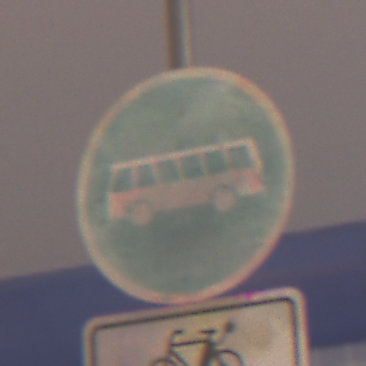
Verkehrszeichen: Busssonderstreifen
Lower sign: EinspurigeFahrzeugeFrei6
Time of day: Night
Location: Outdoor (Urban)
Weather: Overcast
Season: Winter
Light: Artificial